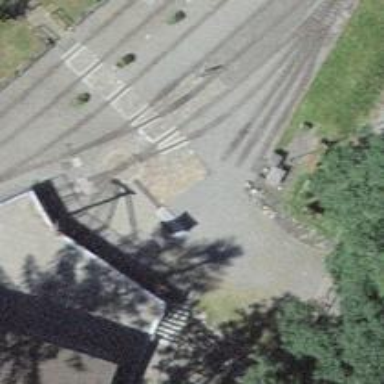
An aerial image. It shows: Miniature railway.